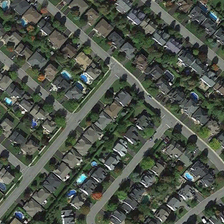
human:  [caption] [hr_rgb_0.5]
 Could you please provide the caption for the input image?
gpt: a row of gray roofs are located on both sides of the road .

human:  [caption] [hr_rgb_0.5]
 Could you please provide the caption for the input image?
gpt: a row of gray roofs are located on both sides of the road .

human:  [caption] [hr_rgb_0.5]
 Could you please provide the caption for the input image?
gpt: many tall trees were planted around the house .

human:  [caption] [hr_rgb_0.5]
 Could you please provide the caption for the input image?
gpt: many tall trees were planted around the house .

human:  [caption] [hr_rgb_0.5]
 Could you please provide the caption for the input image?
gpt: a row of gray roofs are located on both sides of the road .